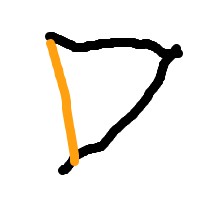
Shape: triangle